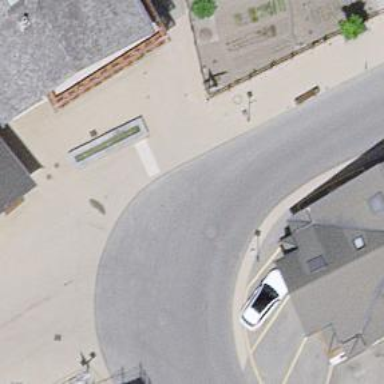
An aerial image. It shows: Bus stop with platform for public transport.